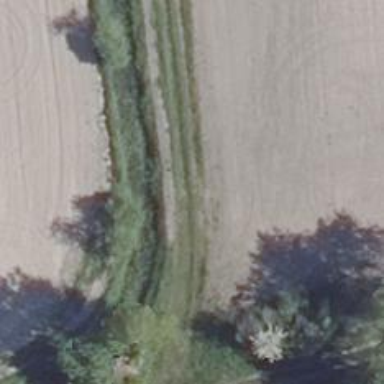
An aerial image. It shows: Track road with grade4 tracktype.